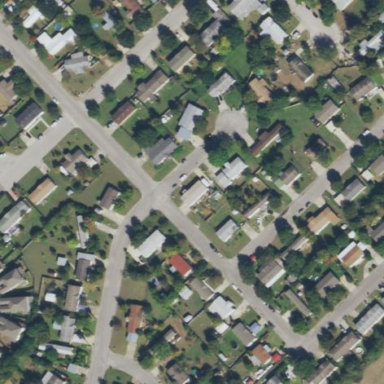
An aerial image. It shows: Single-family residential area within subdivision.